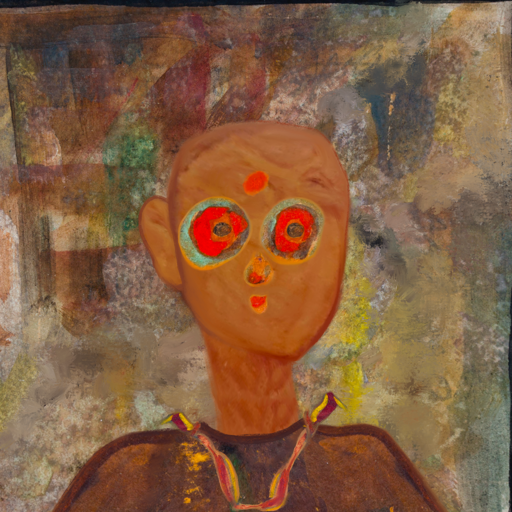
Background: Mosgoul, Head And Neck Front: Pious_Lady, Face Front: Sisters, Bust: Comrade, Hair Front: Blank, Head Accessory: Blank, Second Necklace: Gypsy_Mother_1, Necklace: Blank, Baby: Blank